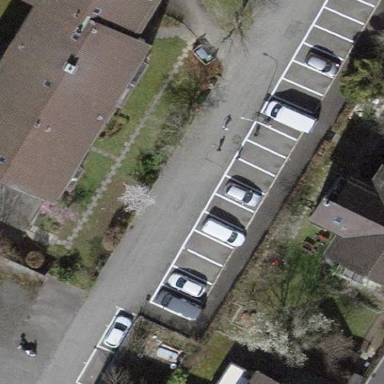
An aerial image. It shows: Street-side parking area.